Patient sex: M
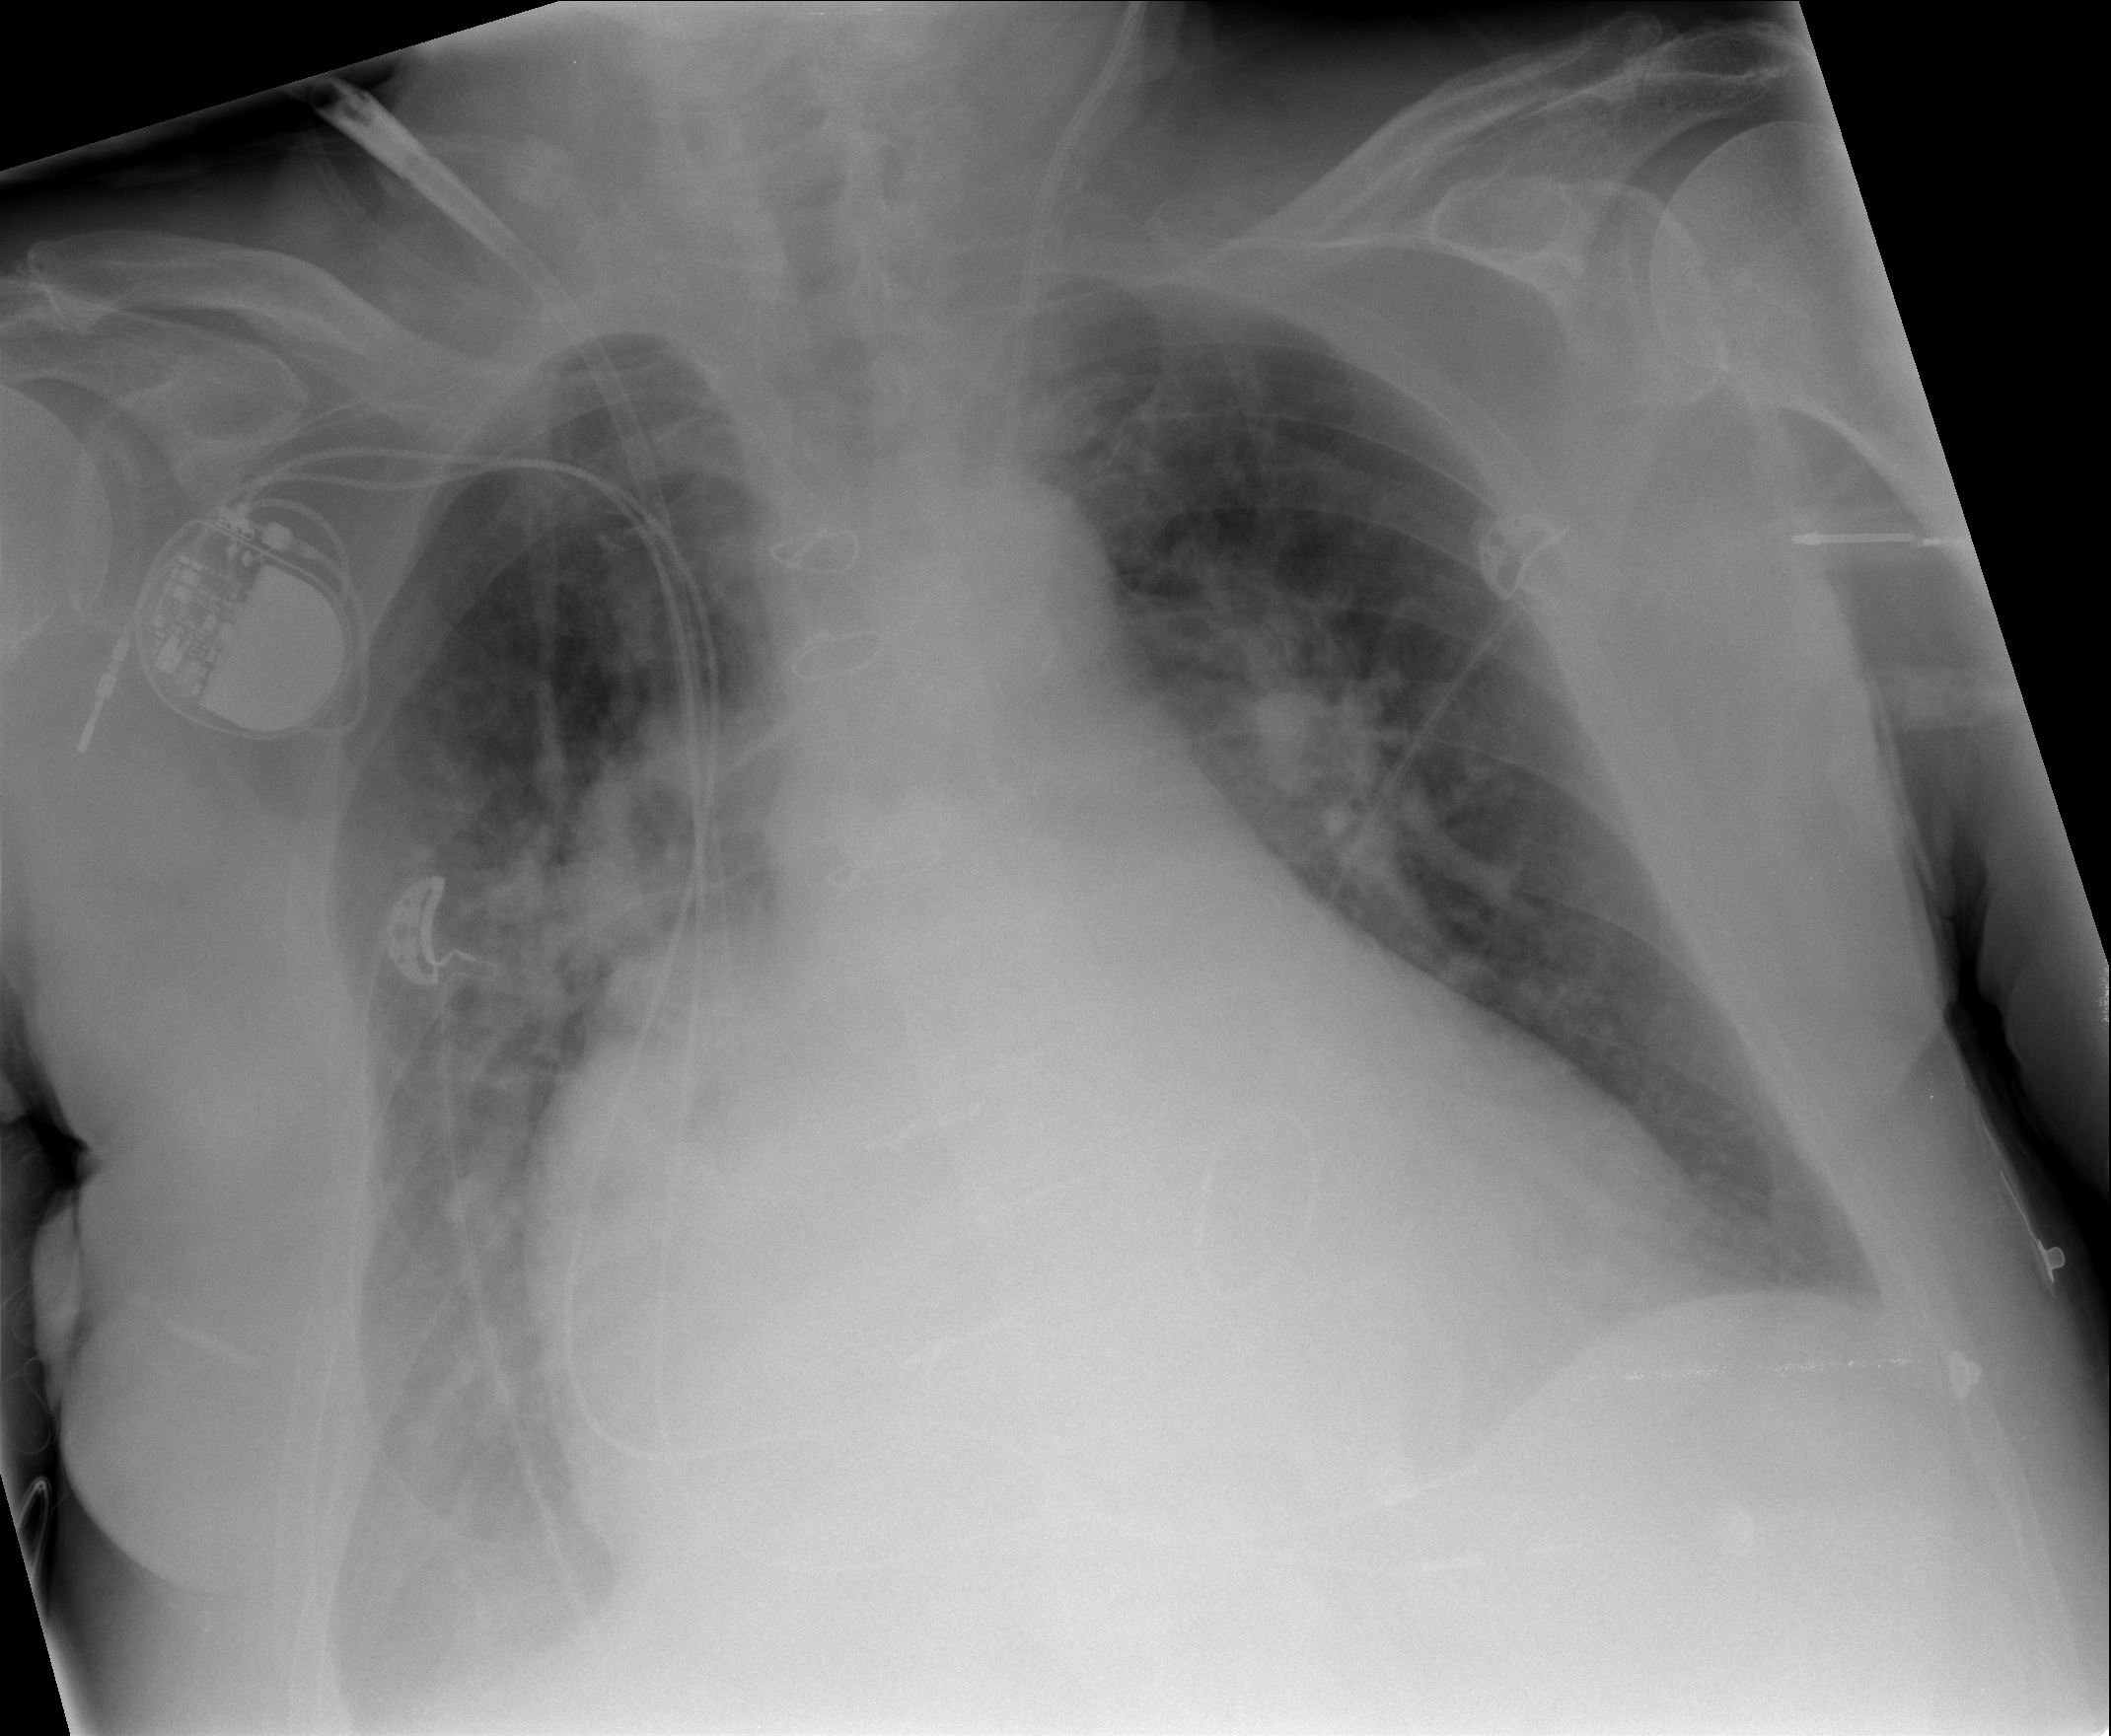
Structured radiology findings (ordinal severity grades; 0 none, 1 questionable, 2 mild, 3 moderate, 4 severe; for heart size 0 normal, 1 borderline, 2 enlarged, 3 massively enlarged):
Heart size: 3
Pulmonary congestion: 1
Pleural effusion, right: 3
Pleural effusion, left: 0
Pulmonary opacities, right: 2
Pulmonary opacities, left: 0
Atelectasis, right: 3
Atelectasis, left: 0